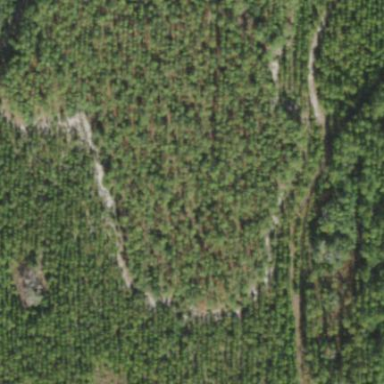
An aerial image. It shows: Forest area dominated by needle-leaved trees.